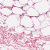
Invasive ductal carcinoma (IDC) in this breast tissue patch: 0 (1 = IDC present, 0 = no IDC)